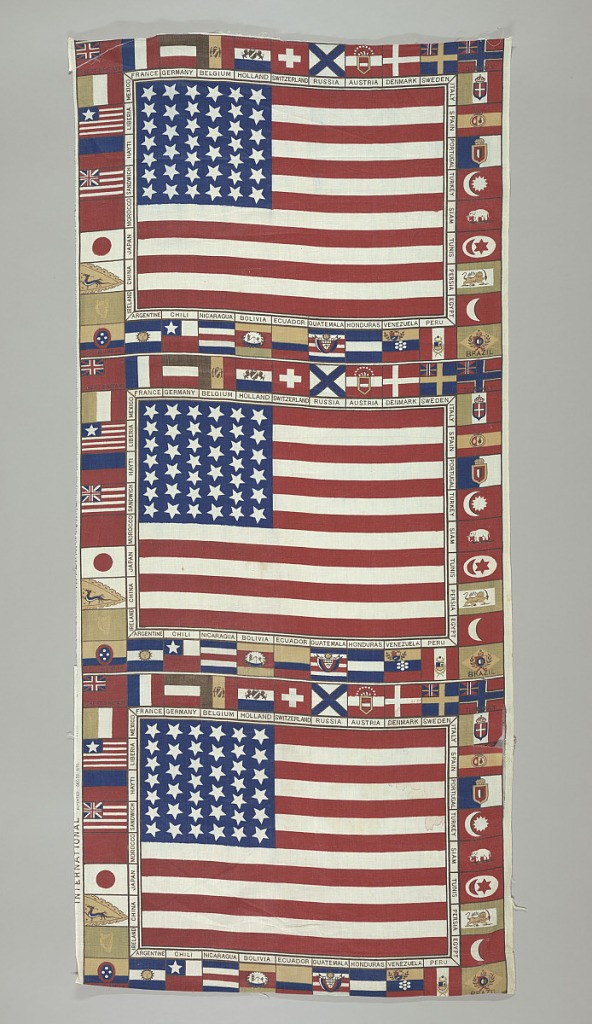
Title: Commemorative textile
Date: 1876
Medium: cotton Technique: roller-printed on plain weave.
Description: Length  of three un-cut-apart American flags with 39 stars made for the 1876 Centennial in Philadelphia. Around the border are the flags of nations that participated in the Centennial.